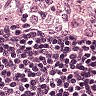
Metastatic tissue present: no